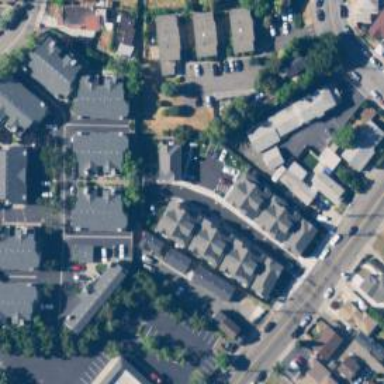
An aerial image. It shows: Living street.